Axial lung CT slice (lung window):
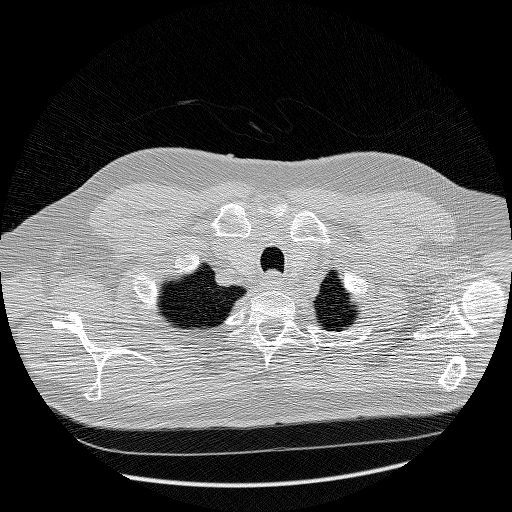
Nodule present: no